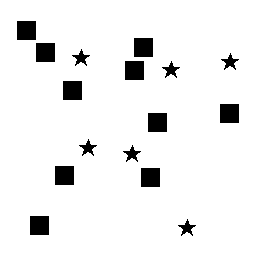
Squares: 10
Triangles: 0
Stars: 6
Total shapes: 16